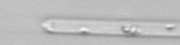
Label: Cerataulina_pelagica